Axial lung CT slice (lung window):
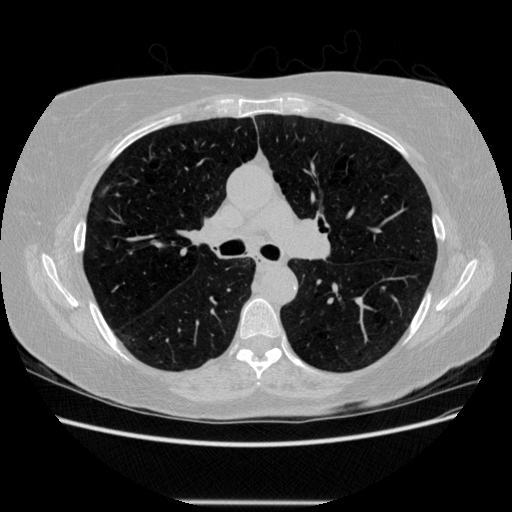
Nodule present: no